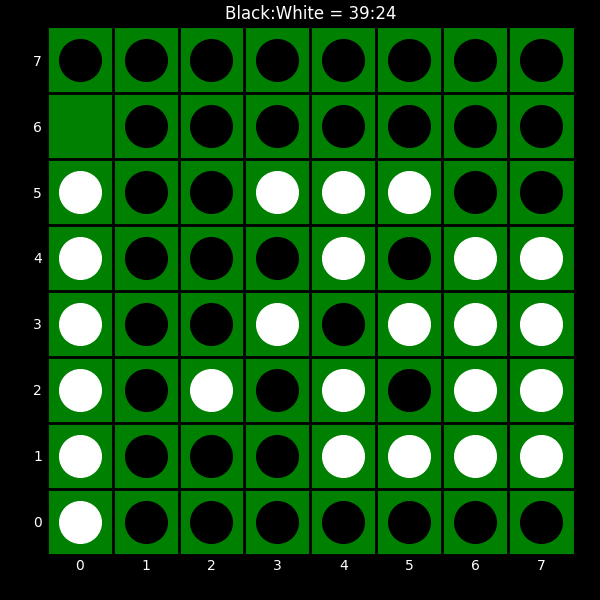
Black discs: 39
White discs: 24